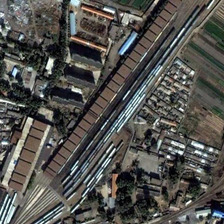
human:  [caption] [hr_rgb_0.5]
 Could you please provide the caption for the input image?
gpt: several trains stopping abreastly are next to a long rectangular buildings .

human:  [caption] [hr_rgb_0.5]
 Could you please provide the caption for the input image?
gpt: several trains stopping abreastly are next to a long rectangular buildings .

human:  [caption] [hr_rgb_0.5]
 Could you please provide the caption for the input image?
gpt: several trains stopping abreastly are next to a long rectangular buildings .

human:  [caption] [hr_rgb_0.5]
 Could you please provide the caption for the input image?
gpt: this railway station with several trains stopping here separates those houses and farmland .

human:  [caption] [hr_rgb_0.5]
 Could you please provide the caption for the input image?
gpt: many buildings and some green trees are in two sides of a railway station .